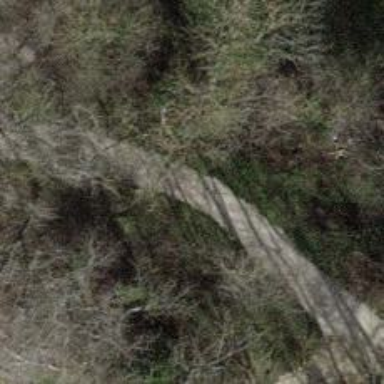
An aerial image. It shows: Footway with fine gravel surface.